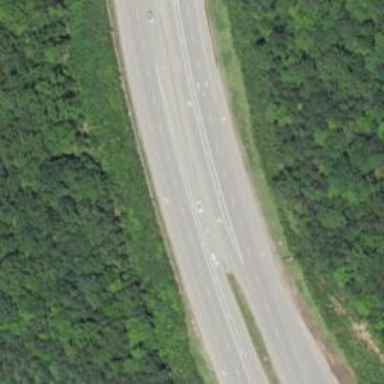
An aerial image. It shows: Expressway with asphalt surface classified as trunk highway.